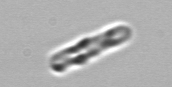
Label: Cerataulina_pelagica